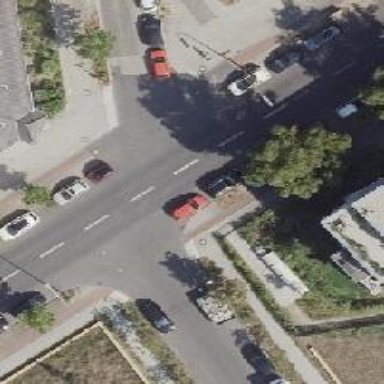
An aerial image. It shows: Tertiary road with asphalt surface and separate sidewalks. Both sides have parallel parking lanes.